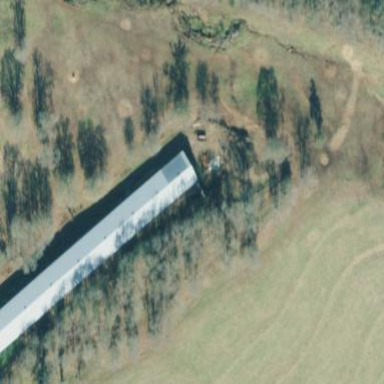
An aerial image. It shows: Poultry house.